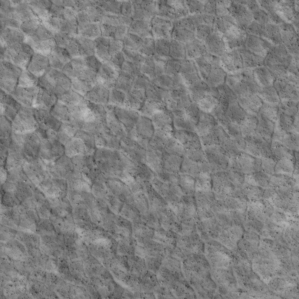
Label: non_frost